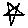
Label: star